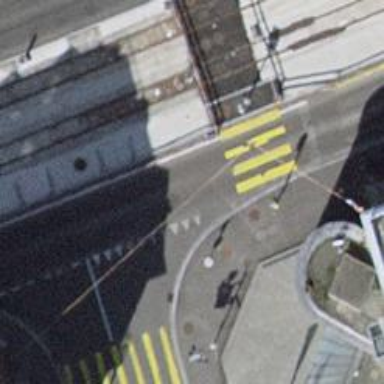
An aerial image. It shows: Uncontrolled zebra crossing on the road.